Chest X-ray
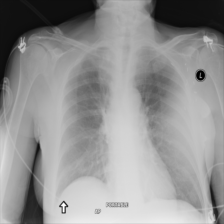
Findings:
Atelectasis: negative
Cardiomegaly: negative
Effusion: negative
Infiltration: negative
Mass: negative
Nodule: negative
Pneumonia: negative
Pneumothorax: negative
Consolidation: negative
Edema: negative
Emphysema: negative
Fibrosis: negative
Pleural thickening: negative
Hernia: negative